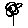
Label: flower